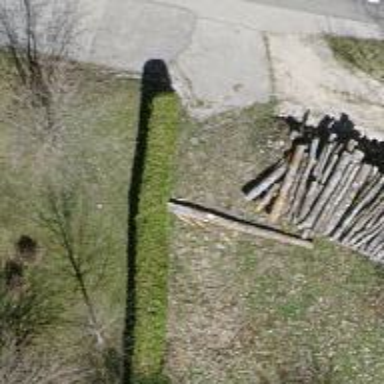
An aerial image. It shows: Hedge acting as barrier.